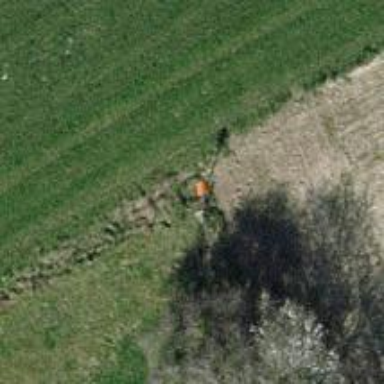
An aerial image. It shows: Aerial marker on support pole.